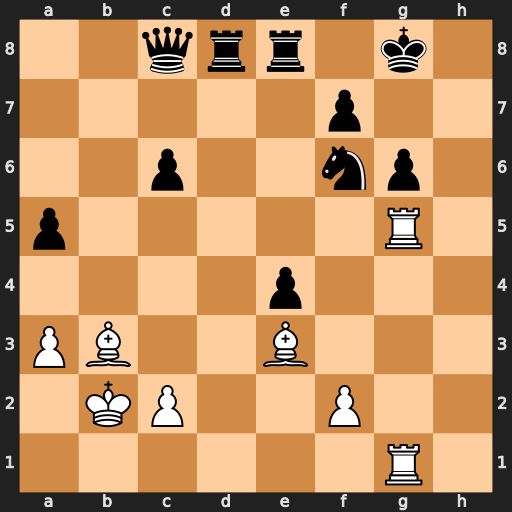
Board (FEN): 2qrr1k1/5p2/2p2np1/p5R1/4p3/PB2B3/1KP2P2/6R1
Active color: w
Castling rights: -
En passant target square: -
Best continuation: Rxg6+ Kh8 Rxf6